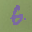
Label: 6